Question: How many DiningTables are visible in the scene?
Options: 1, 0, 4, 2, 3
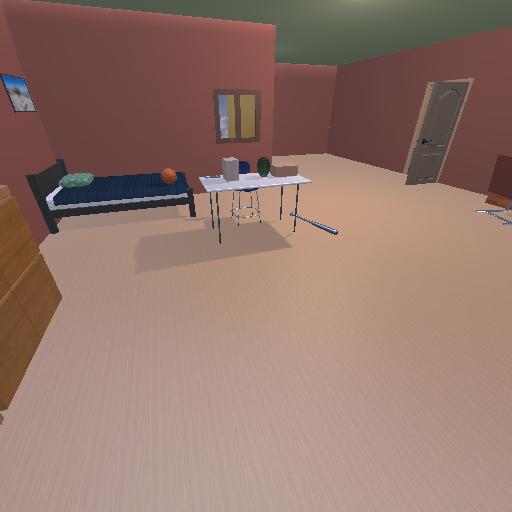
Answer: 1